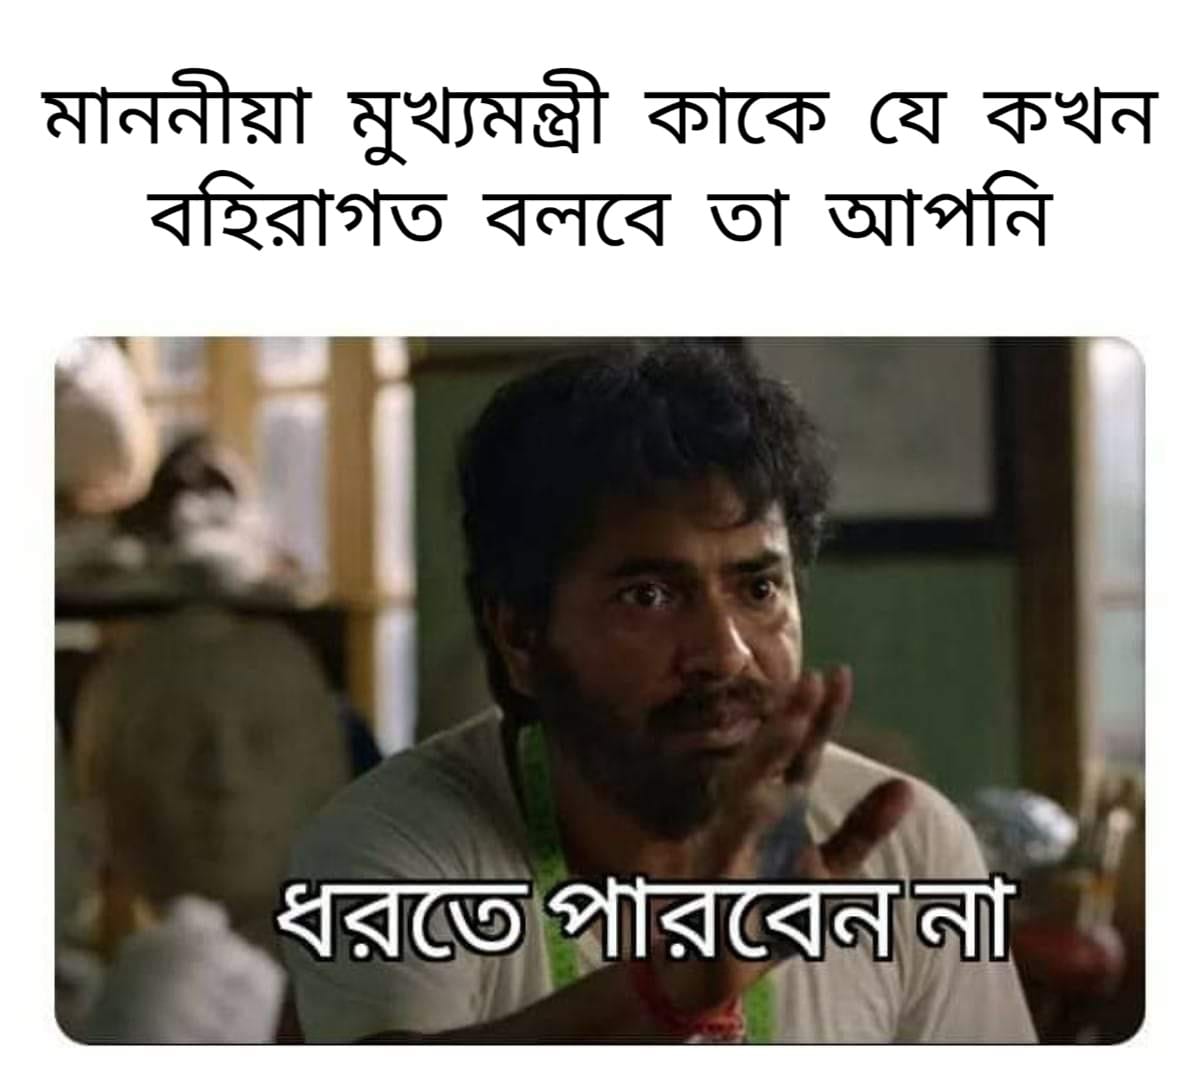
Caption: মাননীয়া মুখ্যমন্ত্রী কাকে যে কখন বহিরাগত বলবে তা আপনি    ধরতে পারবেন না
Label: non-hate